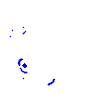
Particle: kaon